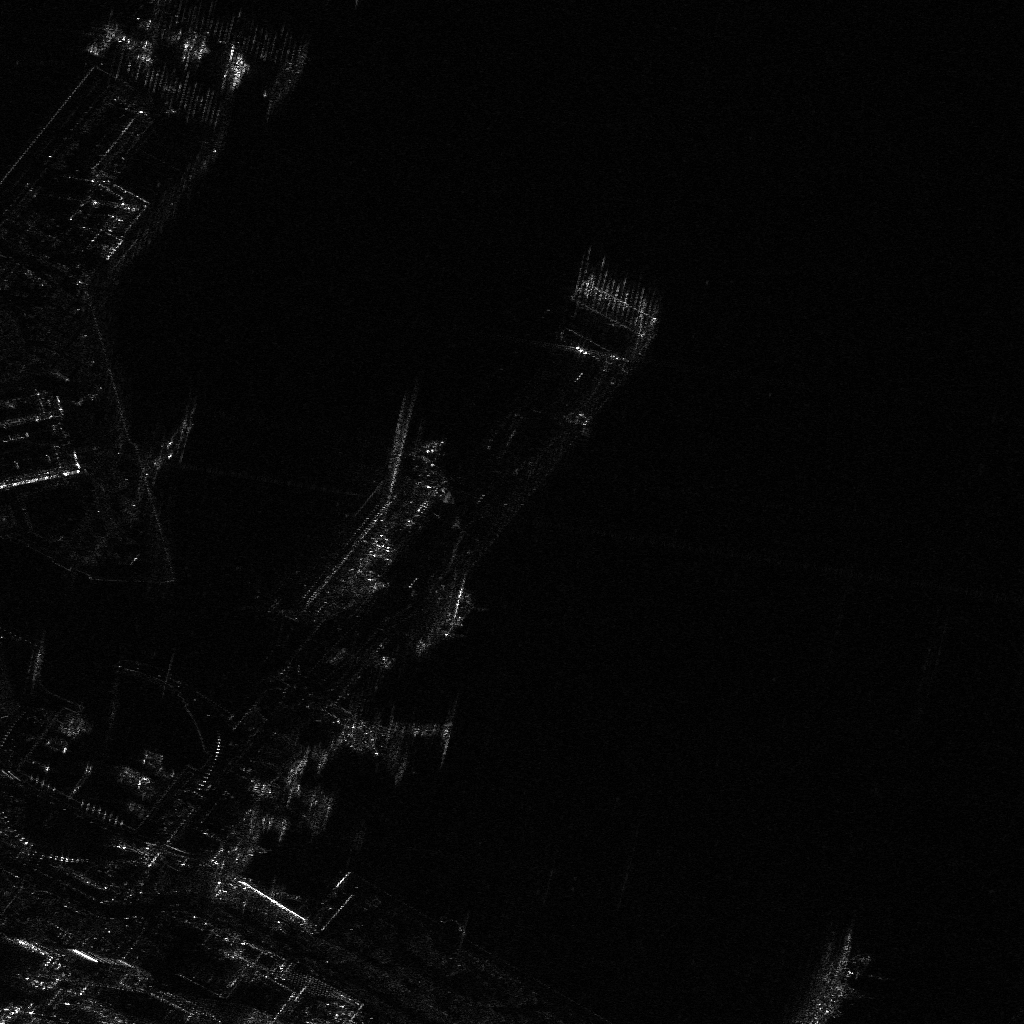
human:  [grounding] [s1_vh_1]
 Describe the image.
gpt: In the satellite image, there is  <ref>1 large container </ref> <box>[[43, 55, 45, 65, 34]]</box> located at center,  <ref>2 medium container </ref> <box>[[21, 4, 22, 8, 17], [22, 4, 23, 8, 17]]</box> located at top left,  <ref>1 small ore-oil </ref> <box>[[77, 90, 79, 107, 39]]</box> located at bottom right.